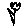
Label: flower